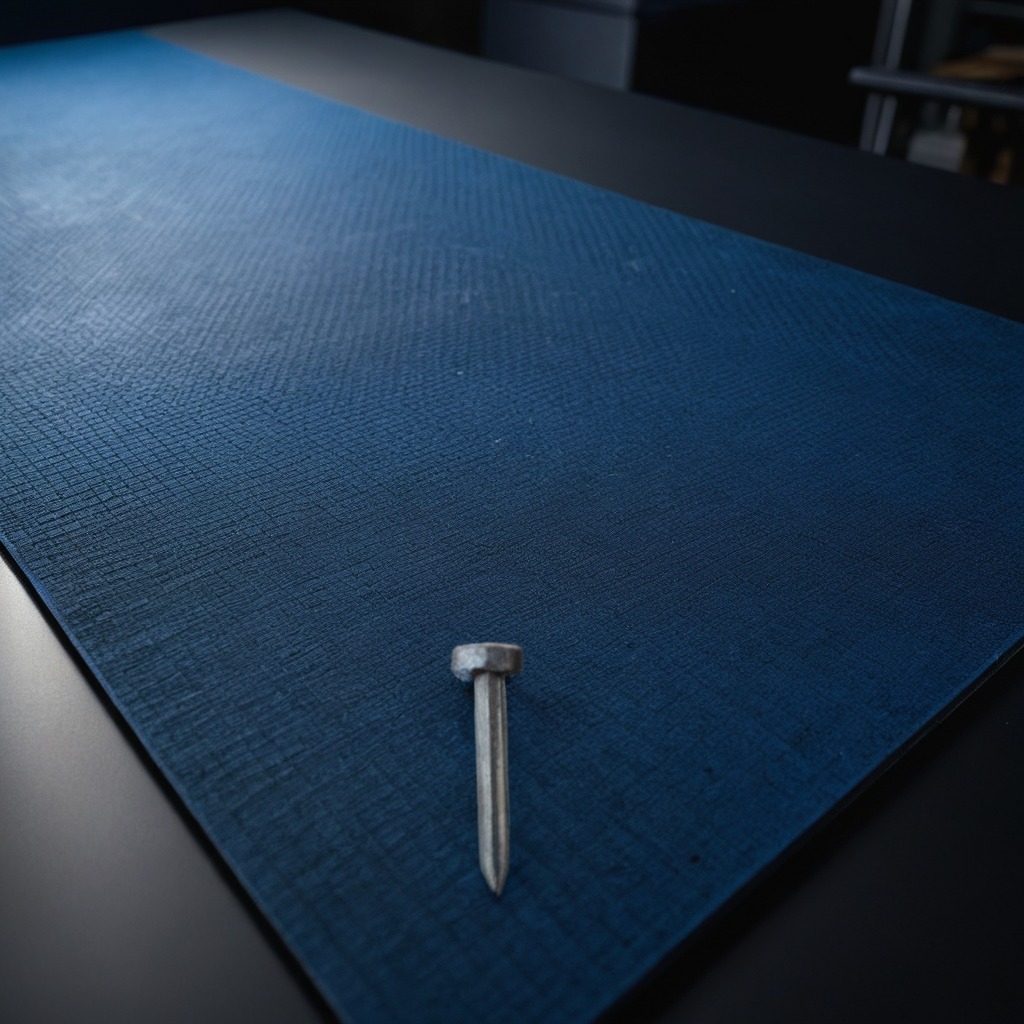
A nail is lying on the granite tabletop.